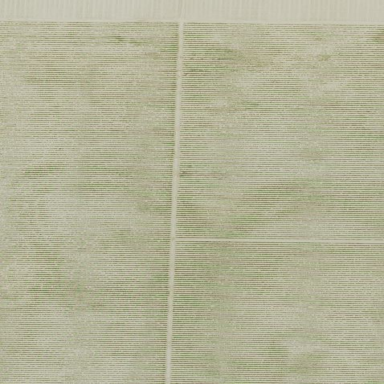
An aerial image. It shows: Beautiful vineyard in the countryside.